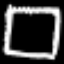
Label: square